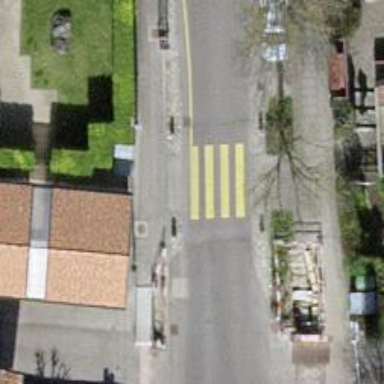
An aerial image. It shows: Zebra crossing on the road.